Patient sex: M
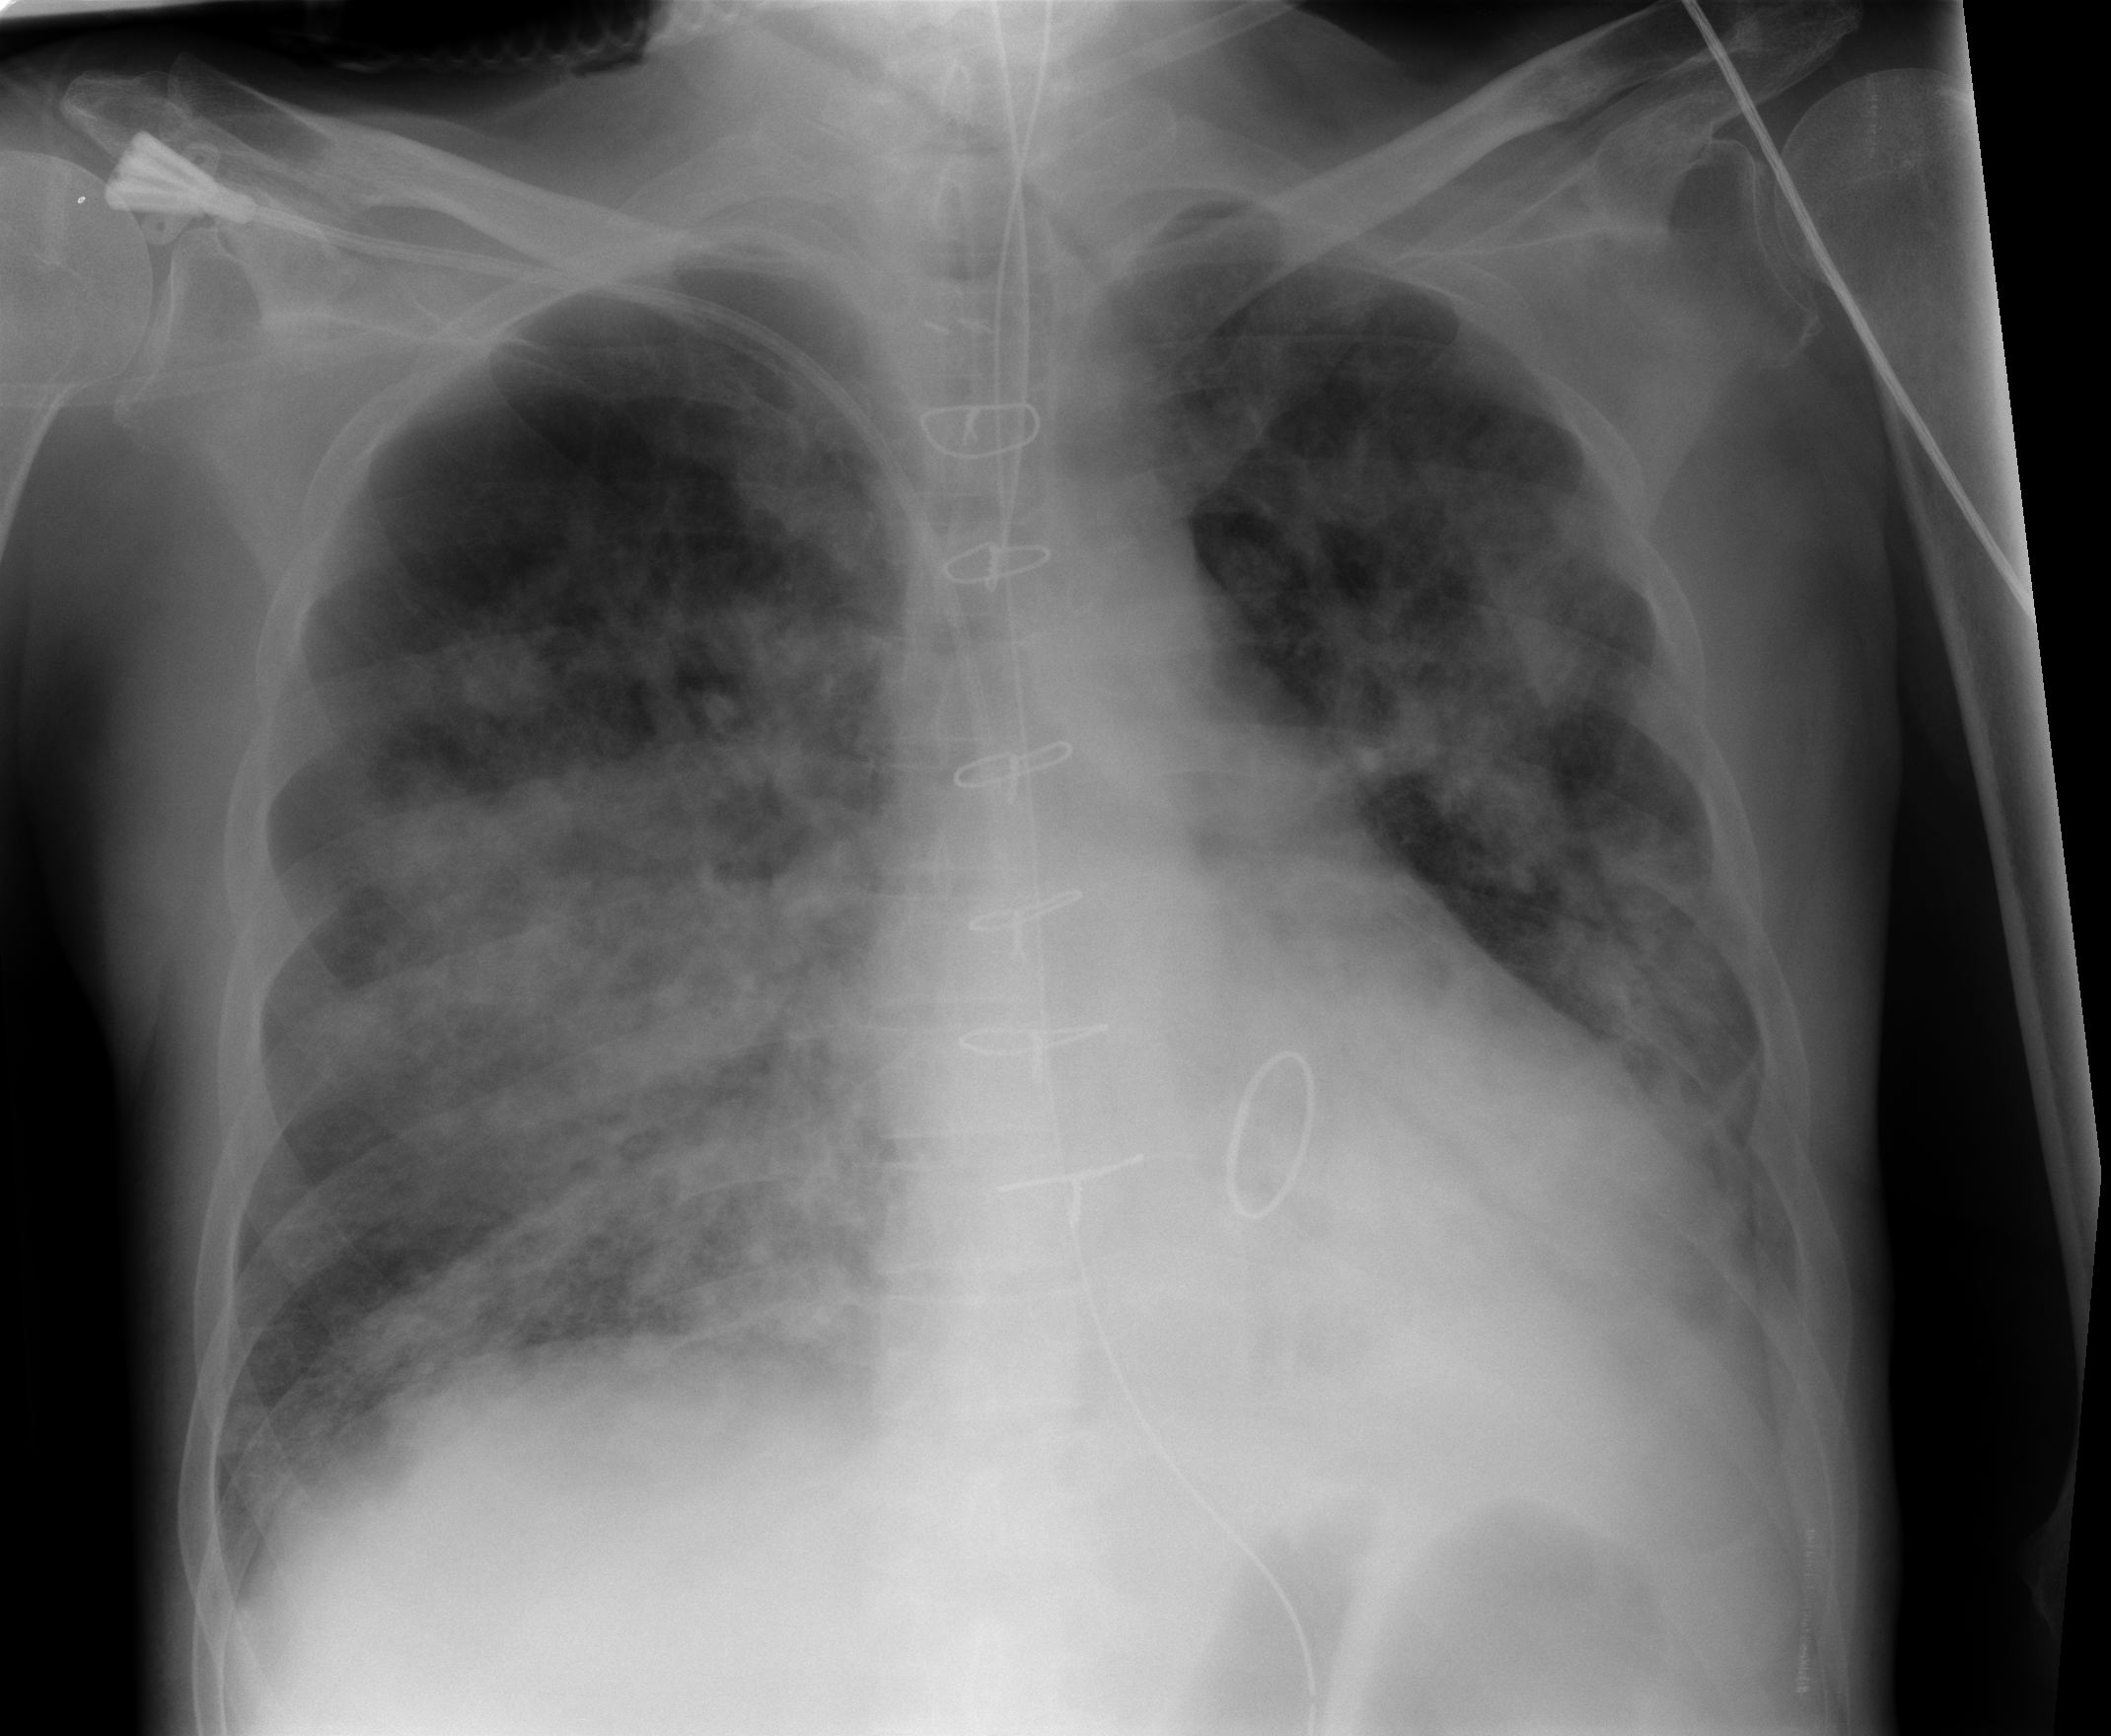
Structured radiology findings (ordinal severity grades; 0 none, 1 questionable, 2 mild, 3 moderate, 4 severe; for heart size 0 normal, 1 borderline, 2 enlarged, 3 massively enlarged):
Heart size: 0
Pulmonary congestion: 0
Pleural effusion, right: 0
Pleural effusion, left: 1
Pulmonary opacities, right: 3
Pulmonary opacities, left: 2
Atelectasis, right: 0
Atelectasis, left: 0